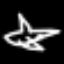
Label: airplane